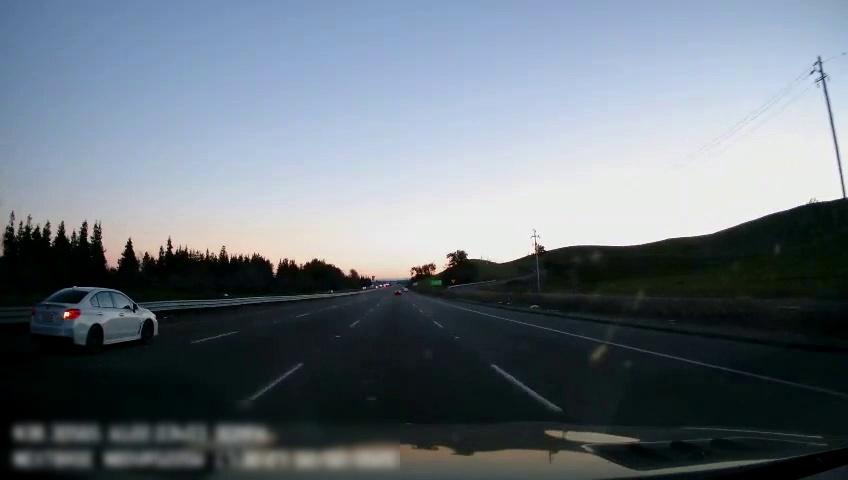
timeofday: Day
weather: Sunny
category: Drivable Space
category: Vehicles | Car
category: Lanes | Current Lane
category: Lanes | Current Lane
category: Lanes | Alternate Lane
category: Lanes | Alternate Lane
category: Traffic | Signs